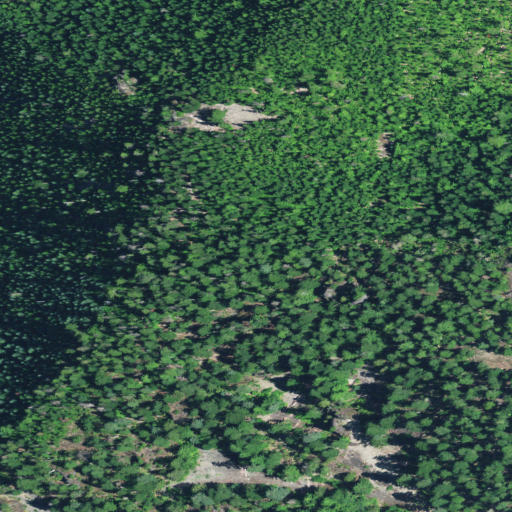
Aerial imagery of ridge(s) in Oregon named Camelsback containing only grassland